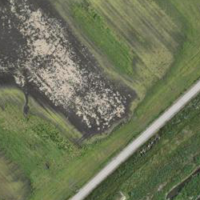
EUNIS habitat code: 52
Species observed at this site:
Tachybaptus ruficollis
Numenius arquata
Corvus corone
Anas crecca
Anthus spinoletta
Dendrocopos major
Anthus pratensis
Gallinago gallinago
Sylvia atricapilla
Chroicocephalus ridibundus
Lymnocryptes minimus
Tringa glareola
Columba livia
Tringa erythropus
Tringa nebularia
Ficedula hypoleuca
Tringa ochropus
Charadrius hiaticula
Motacilla cinerea
Alopochen aegyptiaca
Linaria cannabina
Anas platyrhynchos
Passer domesticus
Fringilla coelebs
Carduelis carduelis
Calidris alpina
Spatula clypeata
Parus major
Hirundo rustica
Calidris pugnax
Ichthyaetus melanocephalus
Motacilla alba
Delichon urbicum